Question: I try to copy some range (table) to the right direction, but I have a problem, because right direction is characters. My function gets amount of copies and amount of rows in a table (table range is dynamic).
'''
Function DrawBorder(Rows As Long, Amount As Long)
Dim rng As Range
Dim WS As Worksheet
Dim firstRow As Long
Dim firstCol As Long
Dim lastRow As Long
Dim lastCol As Long
Let firstRow = 2
Let firstCol = 2
Let lastRow = Rows + 2
Let lastCol = 4
Set WS = Sheets("Sheet1")
Set rng = WS.Range("B" & firstRow & ":" & "D" & lastRow)
'Borders of the cells inside the range
rng.Borders.LineStyle = xlContinuous
'Border of the range as a whole with double lines
rng.Borders(xlEdgeTop).LineStyle = xlContinuous
rng.Borders(xlEdgeTop).Weight = xlThick
rng.Borders(xlEdgeBottom).LineStyle = xlContinuous
rng.Borders(xlEdgeBottom).Weight = xlThick
rng.Borders(xlEdgeLeft).LineStyle = xlContinuous
rng.Borders(xlEdgeLeft).Weight = xlThick
rng.Borders(xlEdgeRight).LineStyle = xlContinuous
rng.Borders(xlEdgeRight).Weight = xlThick
' Paste to multiple destinations
rng.Copy Destination:=Sheet1.Range("F" & firstRow & ":" & "H" & lastRow)
rng.Copy Destination:=Sheet1.Range("J" & firstRow & ":" & "L" & lastRow)
rng.Copy Destination:=Sheet1.Range("N" & firstRow & ":" & "P" & lastRow)
rng.Copy Destination:=Sheet1.Range("R" & firstRow & ":" & "T" & lastRow)
End Function
'''
I want to do this in loop, but I don't know how to increment destination of columns.
This is what I need:

Final loop, that I use:
'''
Dim i As Long
For i = 0 To Amount - 1 'copy "Amount" times
rng.Copy Destination:=rng.Offset(ColumnOffset:=4 * i)
Next i
'''
Thaks to all!
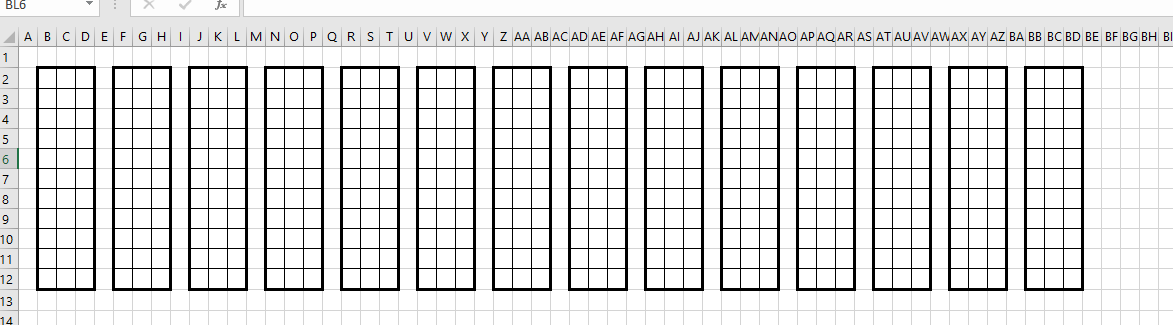
Answer: Use a loop in combination with the <URL> to "move"/offset your range.
Giving you one example:
'''
Dim i As Long
For i = 1 to Amount 'copy "Amount" times
'your code here
rng.Copy Destination:=Sheet1.Range("F" & firstRow & ":" & "H" & lastRow).Offset(ColumnOffset:=4 * i))
Next i
'''